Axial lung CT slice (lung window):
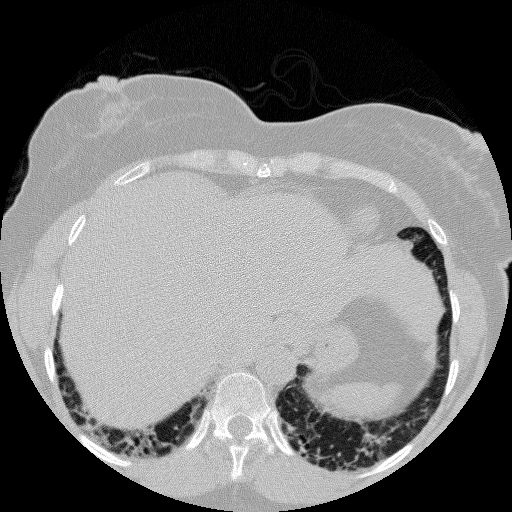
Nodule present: no